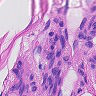
Metastatic tissue present: yes